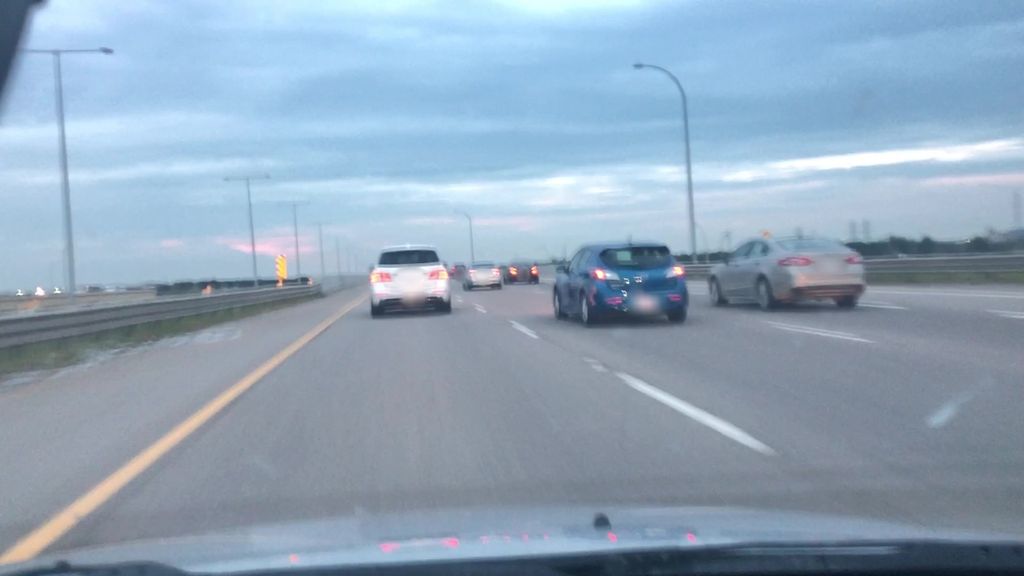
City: edmonton